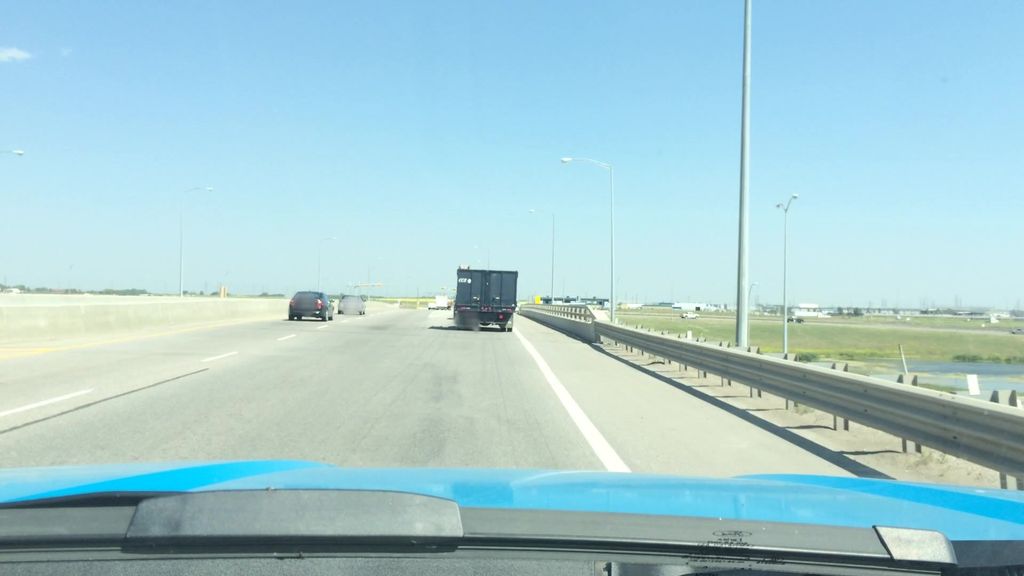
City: calgary